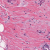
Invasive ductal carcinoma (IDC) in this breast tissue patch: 1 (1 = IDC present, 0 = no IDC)